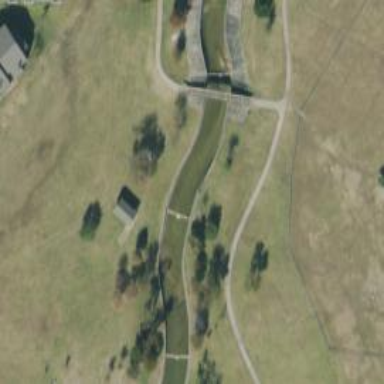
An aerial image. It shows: Weir along the waterway.